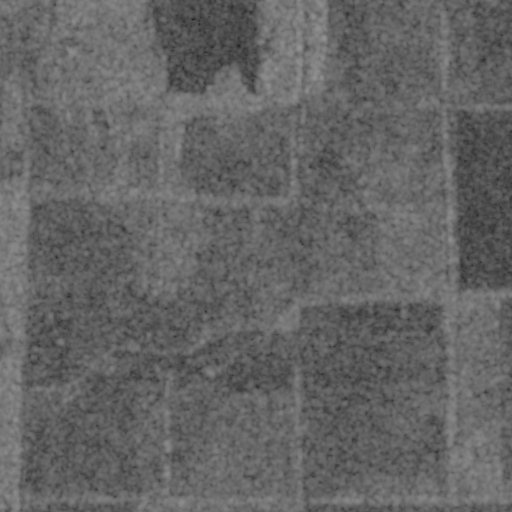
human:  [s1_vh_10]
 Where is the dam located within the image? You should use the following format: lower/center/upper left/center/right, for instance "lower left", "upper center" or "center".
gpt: The dam is located in the lower left of the image.
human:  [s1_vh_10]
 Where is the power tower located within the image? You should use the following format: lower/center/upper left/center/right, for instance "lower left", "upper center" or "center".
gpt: The power tower is located in the right of the image.
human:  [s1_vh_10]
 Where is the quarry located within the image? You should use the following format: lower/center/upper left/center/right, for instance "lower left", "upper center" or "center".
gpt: There is no quarry in the image.

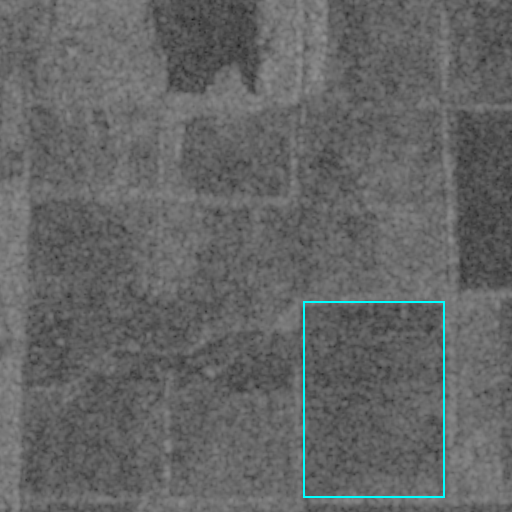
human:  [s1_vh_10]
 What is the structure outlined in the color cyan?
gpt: The structure outlined in cyan is a crop field.
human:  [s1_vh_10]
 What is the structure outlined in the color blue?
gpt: There is no blue outline.